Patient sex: F
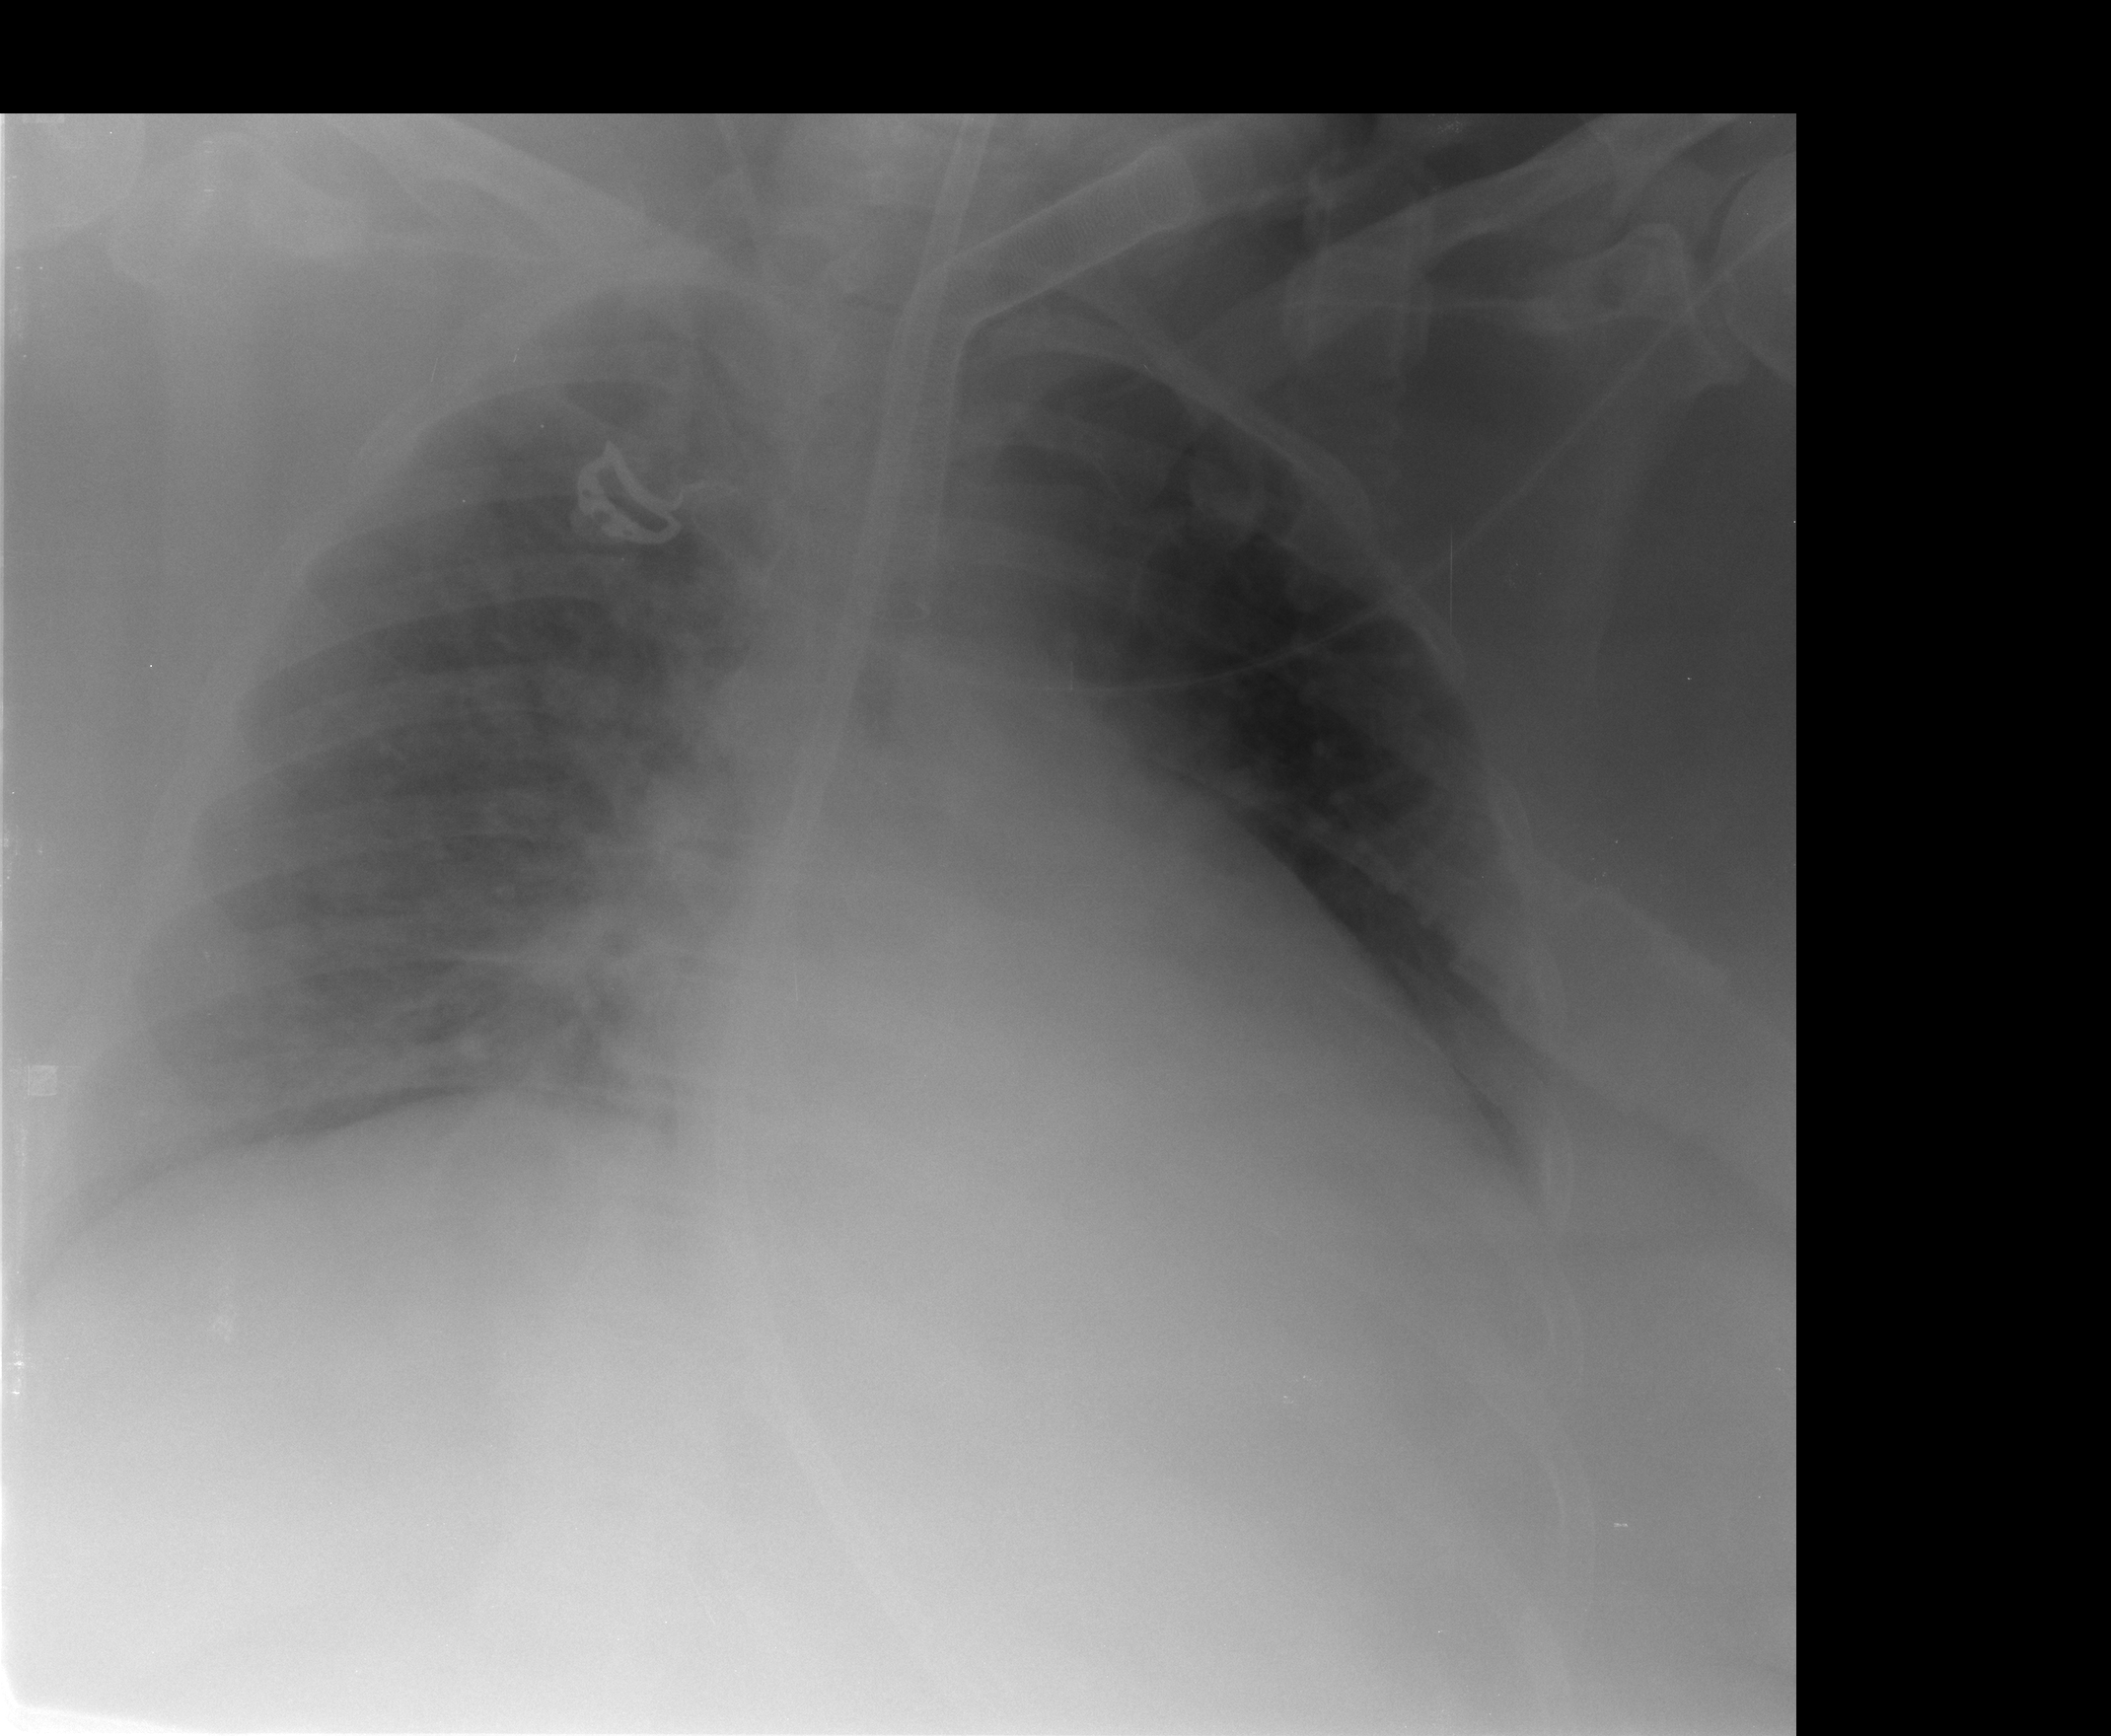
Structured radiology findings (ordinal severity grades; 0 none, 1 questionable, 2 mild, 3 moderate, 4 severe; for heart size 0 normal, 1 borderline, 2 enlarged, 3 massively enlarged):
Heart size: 2
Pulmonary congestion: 2
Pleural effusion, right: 1
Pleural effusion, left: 0
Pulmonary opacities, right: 1
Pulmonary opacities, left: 1
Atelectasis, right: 1
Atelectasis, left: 0